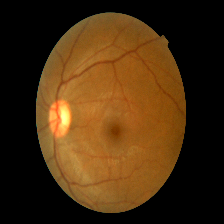
Diabetic retinopathy grade: Mild